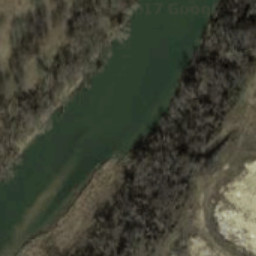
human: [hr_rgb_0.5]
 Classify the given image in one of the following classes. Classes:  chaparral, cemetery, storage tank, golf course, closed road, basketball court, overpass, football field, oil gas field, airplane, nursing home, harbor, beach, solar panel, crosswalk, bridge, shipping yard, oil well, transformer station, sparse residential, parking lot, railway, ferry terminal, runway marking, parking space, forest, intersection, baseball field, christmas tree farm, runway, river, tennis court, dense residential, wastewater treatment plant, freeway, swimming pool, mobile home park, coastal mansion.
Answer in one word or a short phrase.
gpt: river